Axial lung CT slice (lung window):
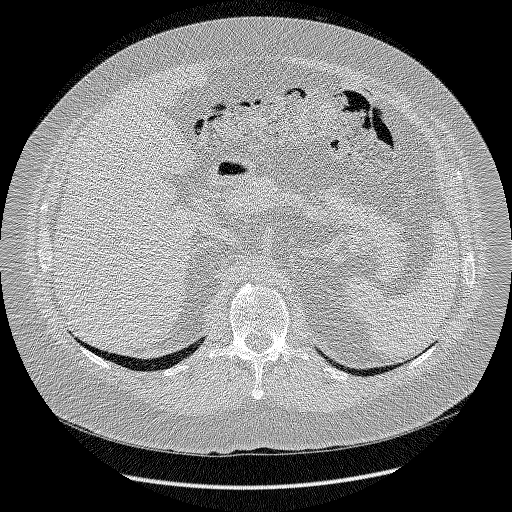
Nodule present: no